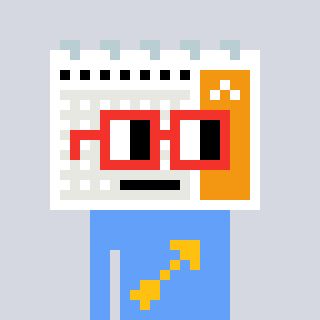
a pixel art character with square red glasses, a calendar-shaped head and a blue-colored body on a cool background